Field crop: tomato
Growth stage: 1
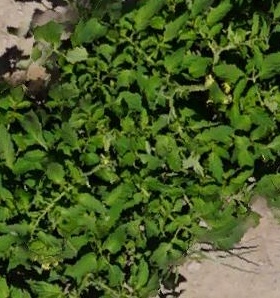
Species: tomato